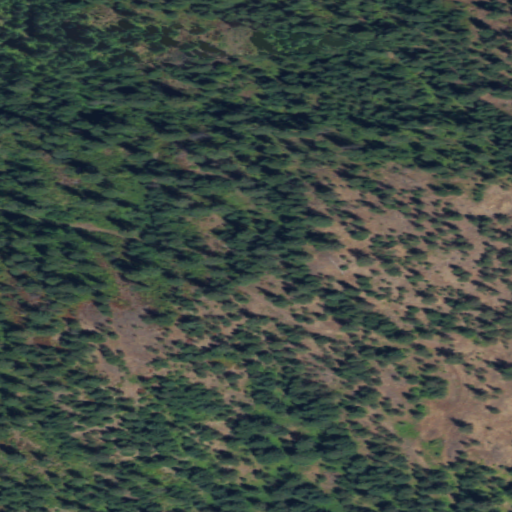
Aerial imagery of mountain in Washington named Gold Hill containing evergreen forest and shrub